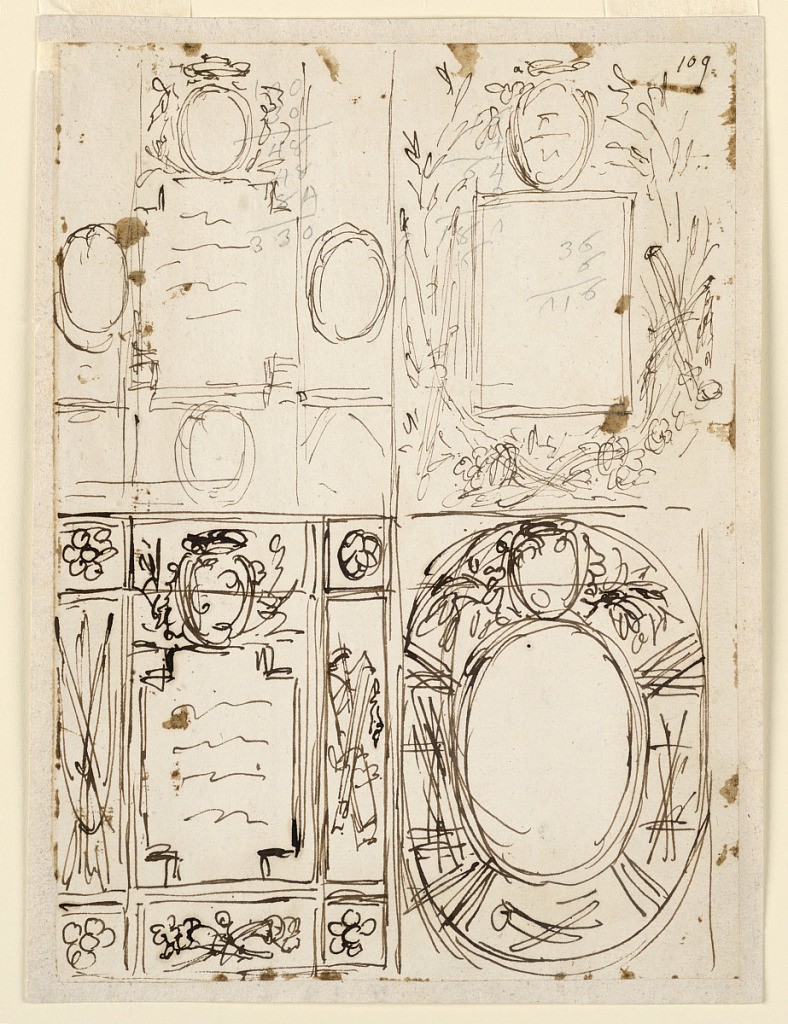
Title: Four Designs for the Frame of a Tablet
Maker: Giuseppe Barberi, Italian, 1746–1809
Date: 1780–1800
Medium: Pen and brown ink, graphite on off-white laid paper, mounted on off-white laid paper, lined
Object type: Drawing
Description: Two rows, the sketches in the upper one drawn with a finer pen than the ones below and partly over accountings written in pencil. Upper row, at left: above, a prelate's escutcheon, three others beside and below the inner tablet. At right: the inner oblong is framed by crossed branches, with trophies, laterally in front. Above the escutcheon. Bottom row, at left, the escutcheon is on top of the inner tablet. Its upper part is in front of the framing. It consists of oblongs and squares with rosettes in the corners. In the lateral oblongs are trophies. At right, the inner tablet is ovoidal, with an escutcheon on top, which evidently is intended to be supported by two flying genii. The framing is ovoidal, with trophies in the lateral and bottom panels. "109" is written in the upper right corner.